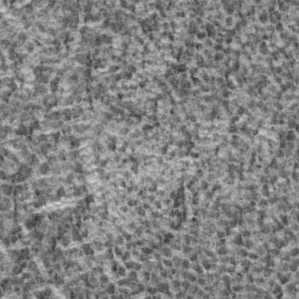
Label: frost